Question: i'm using telerik rad gridview. which is having pagging. Pagging footer shows on when record exceed the page size. i want the paging footer keep show even when no record come. the it may or should display something like that "0 of 0 records display"
i'm using mlm:Gridview which is inherited from Telerik Rad Gridview:
'''
<mlm:GridView ID="mlmGridView" runat="server" OnItemDataBound="mlmGridView_ItemDataBound"AutoGenerateColumns="true" ShowGroupPanel="true" SkinID="Grid" AllowSorting="True" AllowMultiRowSelection="True" AllowPaging="True" PageSize="13">
<MasterTableView Width="100%" Summary="GridView table">
<NoRecordsTemplate>
No records to display !
</NoRecordsTemplate>
<Columns>
</Columns>
</MasterTableView>
<ClientSettings ReorderColumnsOnClient="True" AllowDragToGroup="True" AllowColumnsReorder="True">
<Selecting AllowRowSelect="True"></Selecting>
<Resizing AllowColumnResize="True" EnableRealTimeResize="True"></Resizing>
</ClientSettings>
<GroupingSettings ShowUnGroupButton="true" />
</mlm:GridView>
'''
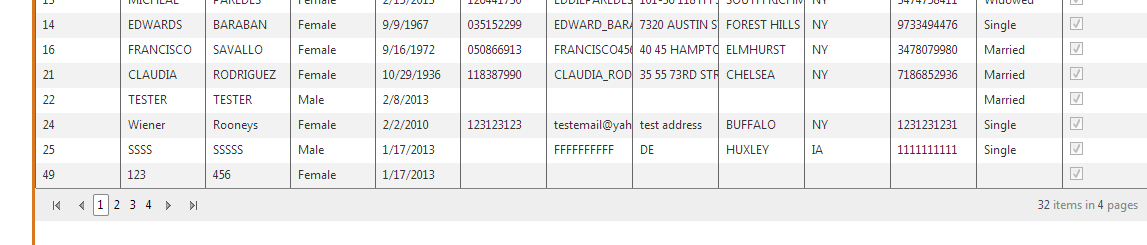
Answer: You can set <URL> to 'true'.
'''
<mlm:GridView PagerStyle-AlwaysVisible="True" ...>
'''